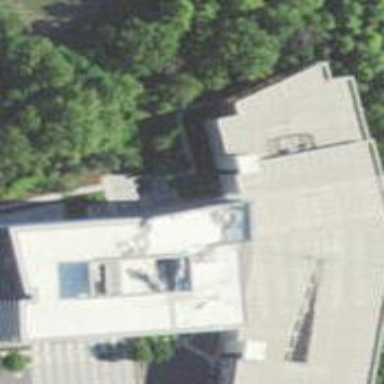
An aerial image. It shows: Office building.